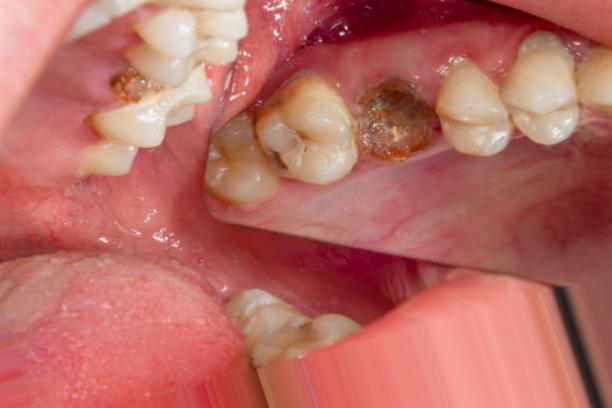
Condition: Caries